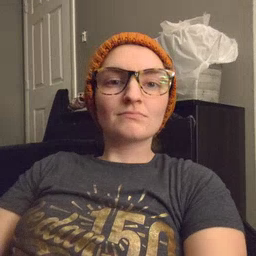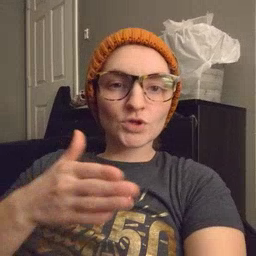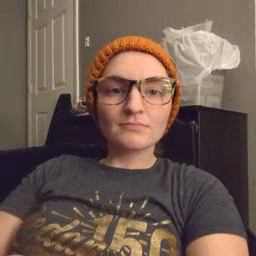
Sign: fish